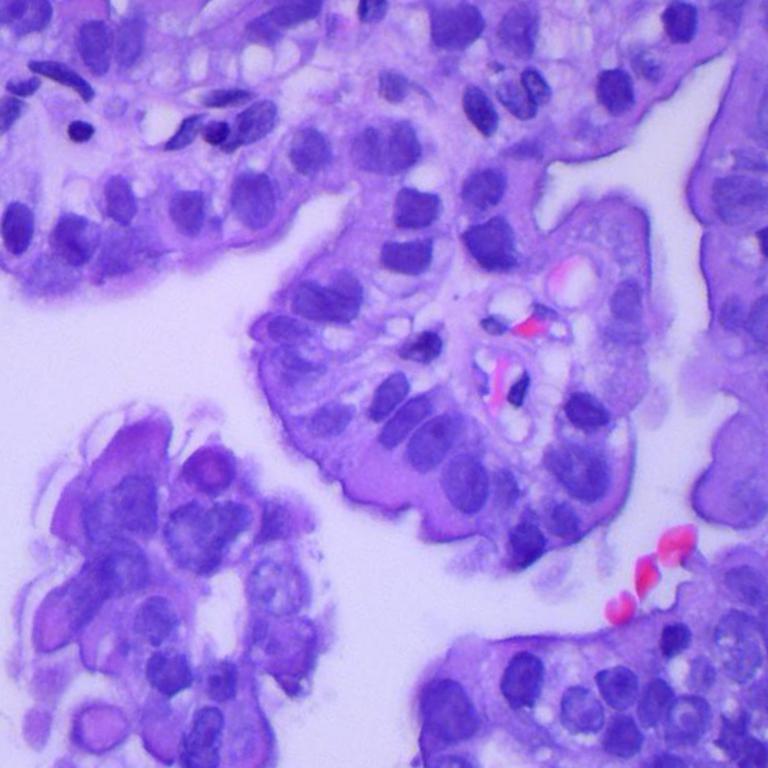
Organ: lung
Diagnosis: adenocarcinomas